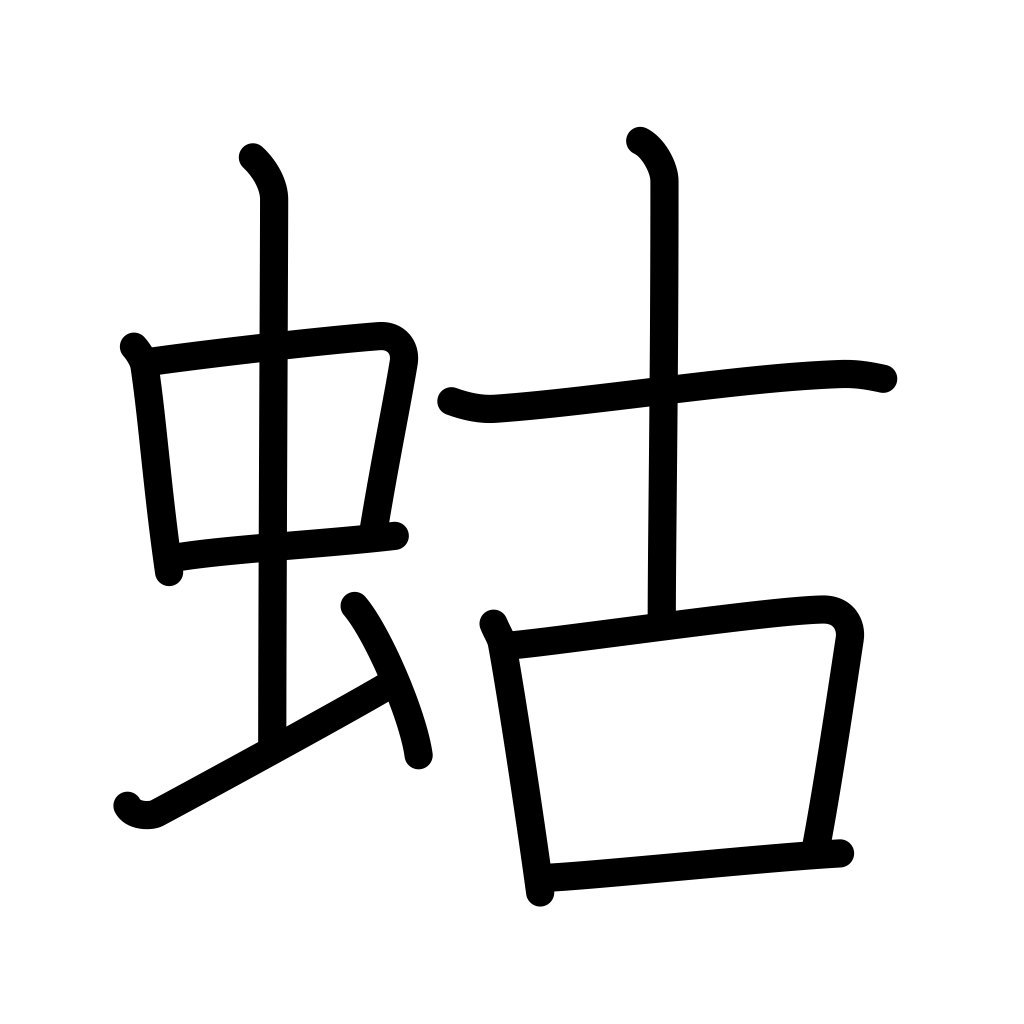
Meaning: mole cricket, cicada